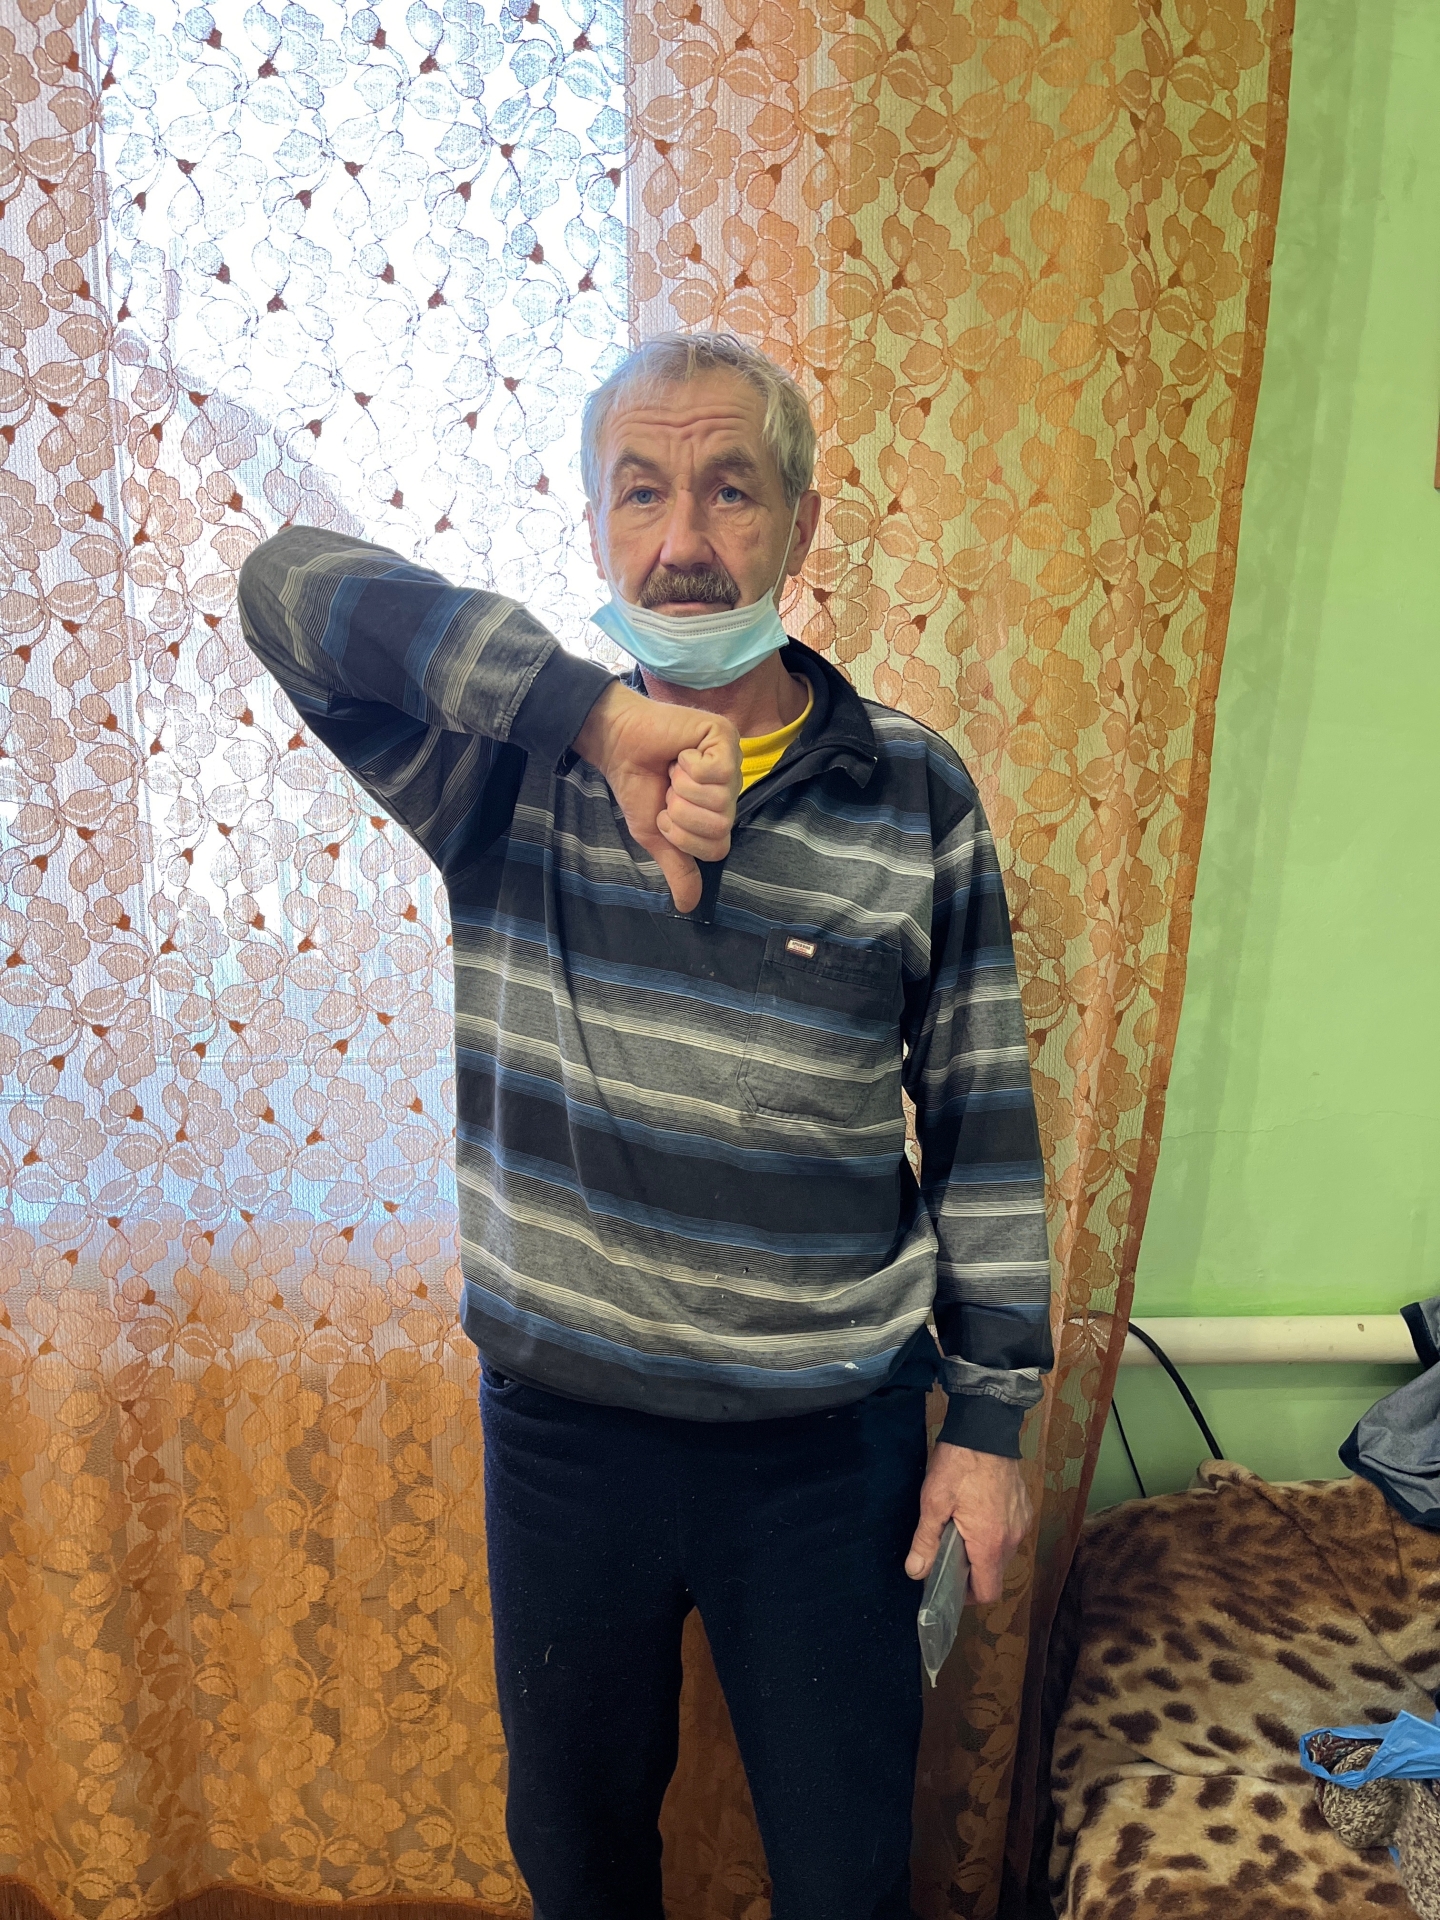
Label: clear